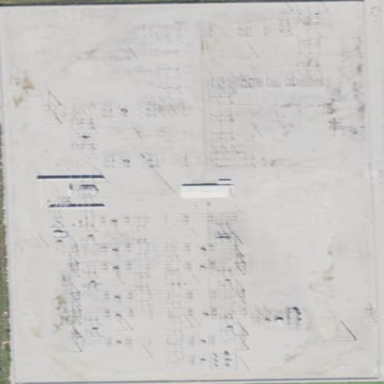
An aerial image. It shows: Generation substation.